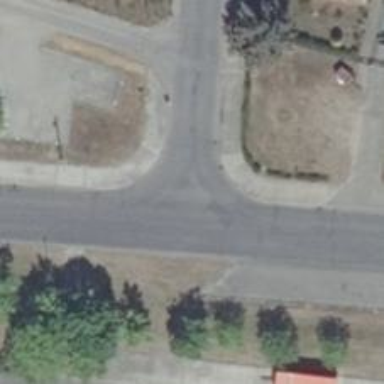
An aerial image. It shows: Unmarked road crossing.